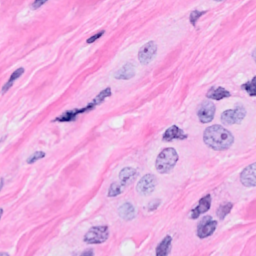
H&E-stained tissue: Breast